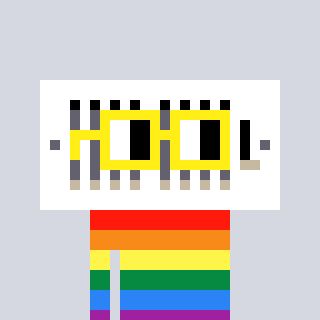
a pixel art character with square yellow glasses, a vent-shaped head and a bluegrey-colored body on a cool background